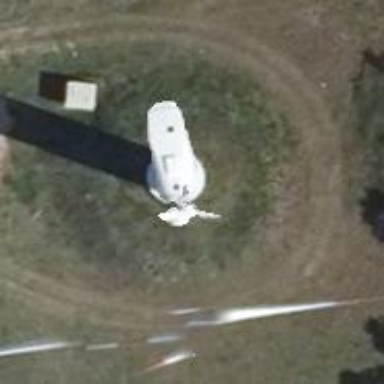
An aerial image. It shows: Wind generator powered by horizontal axis wind turbine.